Question: I'm designing a site with multi-language support. Our main language is Turkish. I do not want while admin is inserting Turkish data, empty other fields in foreign languages. So when the Turkish data insert in ends with "_tr" columns, in the foreign language fields ends with "_en" and "_de", I want to get from Yandex Translator data which is automatically translated.
Here is my table structure:

My data structure like this which will be inserted:
'''
$data = array(... 'parent_id' => 234, 'date' => "2014-08-31 23:07:47", 'status' => 1);
'''
I want to to add in "..." like this:
'''
$translated = array('fruit_tr' => "Elma", 'fruit_en' => "Apple", 'fruit_de' => "Apfel", 'color_tr' => "Kirmizi", 'color_en' => "Red", 'color_de' => "Rot");
'''
I tried this:
'''
$from_turkish = array('fruit' => "Elma", 'color' => "Kirmizi");
public function Translate ($from_turkish) {
$langs = array("tr", "en", "de");
$translated = array();
foreach ($langs as $lang){
foreach ($from_turkish as $field_name => $value) {
$translated[] = array($field_name.'_'.$lang => YandexTrApi($value, 'tr', $lang));
}
}
return $translated;
}
'''
'YandexTrApi' function returns translated data. Finally, I used 'array_merge' function like this:
'''
$data_array = array_merge($translated, $data);
'''
But it did not take form like this:
'''
$data_array = array('fruit_tr' => "Elma", 'fruit_en' => "Apple", 'fruit_de' => "Apfel", 'color_tr' => "Kirmizi", 'color_en' => "Red", 'color_de' => "Rot", 'parent_id' => 234, 'date' => "2014-08-31 23:07:47", 'status' => 1);
'''
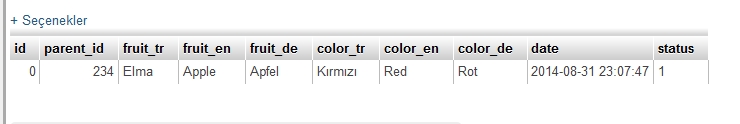
Answer: 'array_merge($translated, $data)' is fine and '$translated + $data' would give the same result in this case, but...
'''
$translated[] = array($field_name.'_'.$lang => YandexTrApi($value, 'tr', $lang));
'''
...this way you'll push new arrays inside '$translated' array. You need to add new keys only - try this instead:
'''
$translated[$field_name.'_'.$lang] = YandexTrApi($value, 'tr', $lang);
'''
Also the 'foreach()' loops nested like this will give you slightly different order, but I guess you don't need it to match db (as your '...' part may be placed before 'parent_id' key).